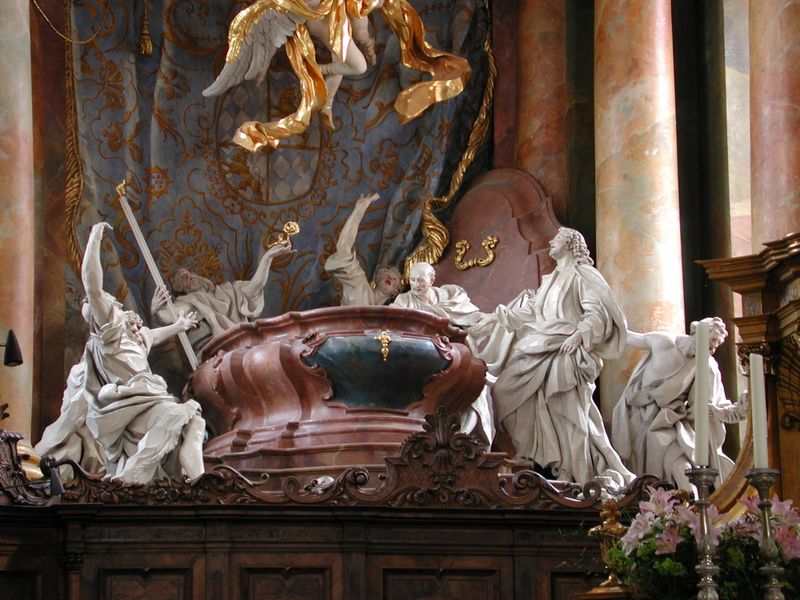
Titel: Himmelfahrt Mariens
Künstler: Egid Quirin Asam
Standort: Rohr, St. Mariä Himmelfahrt  (EU - D)
Schlagwörter: himmel, mann, wasser, holz, marmor, säule, säulen, weiss, rose, arme, barock, schale, vorhang, kirche, gewand, gold, mantel, rokoko, engel, skulptur, statue, beine, topf, stab, fahne, figuren, kerze, kerzen, plastik, gesteck, bayern, becken, beten, altar, wanne, skulpturen, sarg, statuen, christus, grab, baldachin, kirchlich, bänder, drama, sakral, auferstehung, aufstieg, golf, himmelfahrt, taufbecken, augsburg, wunder, erstaunen, handlung, schörkel, ascensio, marmoer